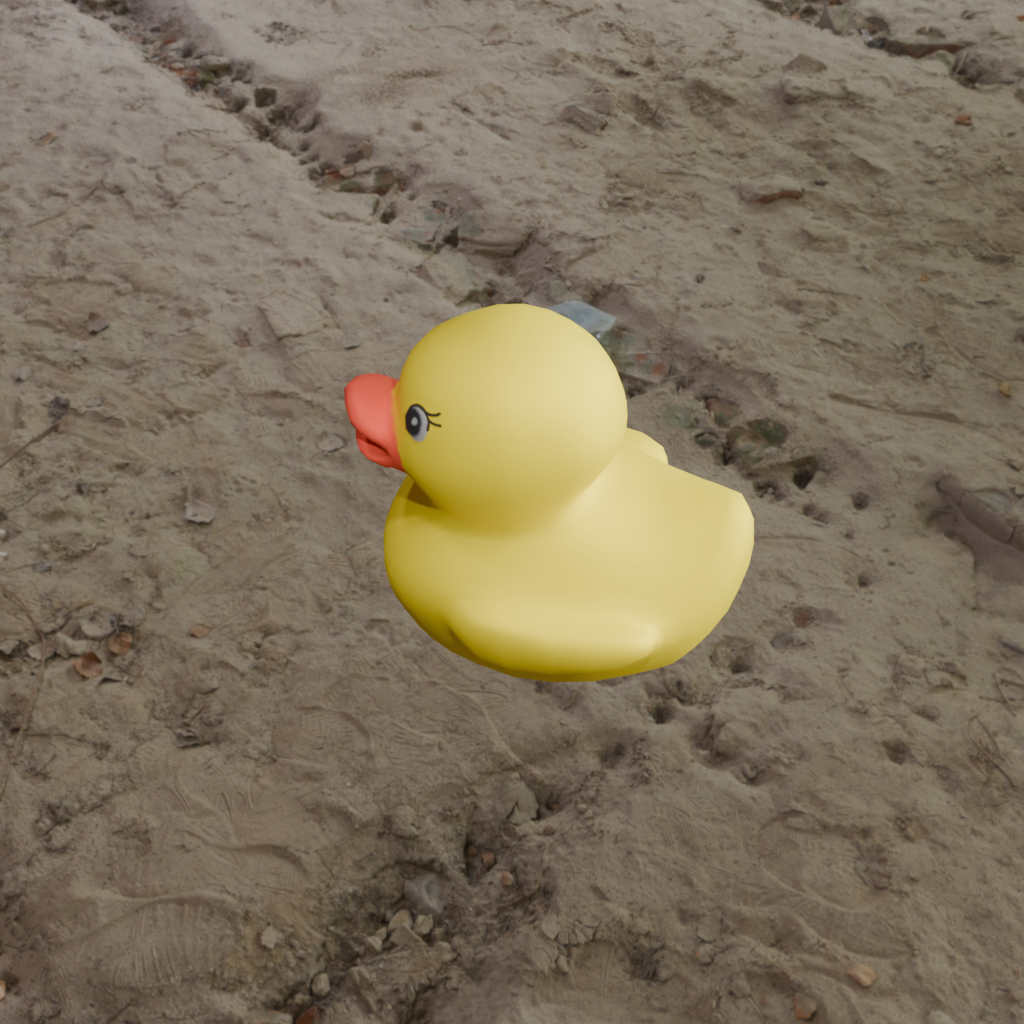
an image of a yellow rubber duck seen from <left> in an interior of an abandoned industrial building.